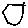
Label: hexagon